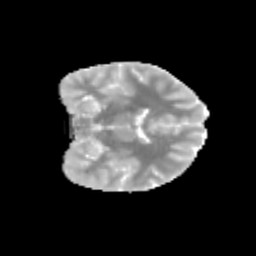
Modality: MD
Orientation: coronal
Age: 11
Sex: female
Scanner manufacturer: siemens
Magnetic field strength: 3 T
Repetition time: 3.8 s
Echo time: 0.07 s